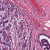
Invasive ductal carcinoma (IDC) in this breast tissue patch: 1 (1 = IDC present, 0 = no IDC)